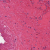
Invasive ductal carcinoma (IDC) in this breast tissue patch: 0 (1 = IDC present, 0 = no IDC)